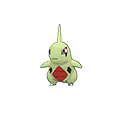
Pok\u00e9mon: larvitar